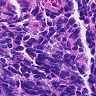
Metastatic tissue present: no